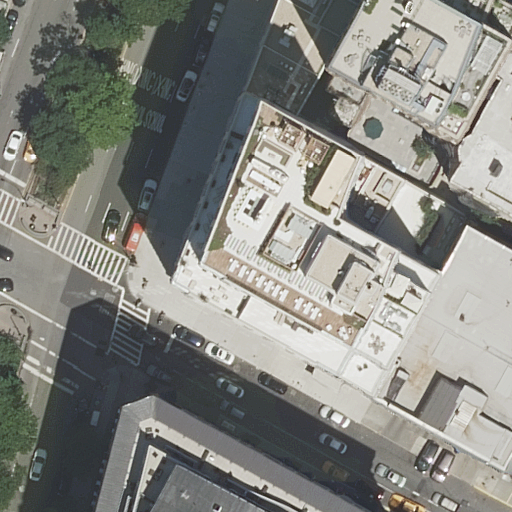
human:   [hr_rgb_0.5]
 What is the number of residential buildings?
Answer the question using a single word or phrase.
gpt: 7

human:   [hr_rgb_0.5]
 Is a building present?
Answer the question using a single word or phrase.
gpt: yes

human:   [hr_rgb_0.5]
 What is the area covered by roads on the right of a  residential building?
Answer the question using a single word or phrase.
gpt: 0m2

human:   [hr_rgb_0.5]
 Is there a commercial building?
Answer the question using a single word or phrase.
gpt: yes

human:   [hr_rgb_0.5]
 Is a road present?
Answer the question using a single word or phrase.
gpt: yes

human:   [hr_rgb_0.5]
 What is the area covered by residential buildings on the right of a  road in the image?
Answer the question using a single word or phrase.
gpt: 4213m2

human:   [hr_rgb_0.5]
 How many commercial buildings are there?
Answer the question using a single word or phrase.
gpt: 1

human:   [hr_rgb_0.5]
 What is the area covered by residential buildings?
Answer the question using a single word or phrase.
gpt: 4213m2

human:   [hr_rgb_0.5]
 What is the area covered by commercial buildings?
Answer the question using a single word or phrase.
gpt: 280m2

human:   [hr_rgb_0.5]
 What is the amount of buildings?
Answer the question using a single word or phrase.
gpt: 9

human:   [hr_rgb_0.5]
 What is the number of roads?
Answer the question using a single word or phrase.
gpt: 3

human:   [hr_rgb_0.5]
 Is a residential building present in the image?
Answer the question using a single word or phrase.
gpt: yes

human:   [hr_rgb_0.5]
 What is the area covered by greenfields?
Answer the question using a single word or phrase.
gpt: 0m2

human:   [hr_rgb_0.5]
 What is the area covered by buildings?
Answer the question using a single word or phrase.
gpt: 4496m2

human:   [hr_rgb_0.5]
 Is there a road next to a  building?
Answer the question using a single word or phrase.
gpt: yes

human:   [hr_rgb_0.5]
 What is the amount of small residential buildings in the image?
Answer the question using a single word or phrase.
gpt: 0

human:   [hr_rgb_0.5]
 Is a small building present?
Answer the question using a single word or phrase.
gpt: yes

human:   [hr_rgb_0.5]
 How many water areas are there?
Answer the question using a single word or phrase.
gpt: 0

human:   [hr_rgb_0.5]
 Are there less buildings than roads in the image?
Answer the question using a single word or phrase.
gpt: no

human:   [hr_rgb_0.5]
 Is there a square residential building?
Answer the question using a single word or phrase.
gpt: no

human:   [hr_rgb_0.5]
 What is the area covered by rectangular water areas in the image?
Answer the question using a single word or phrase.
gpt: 0m2

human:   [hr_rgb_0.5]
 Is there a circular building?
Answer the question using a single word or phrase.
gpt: no

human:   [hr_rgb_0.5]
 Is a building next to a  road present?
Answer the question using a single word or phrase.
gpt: yes

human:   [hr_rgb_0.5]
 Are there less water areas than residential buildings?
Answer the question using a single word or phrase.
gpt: yes

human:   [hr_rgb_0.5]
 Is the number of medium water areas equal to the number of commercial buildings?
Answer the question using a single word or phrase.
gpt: no

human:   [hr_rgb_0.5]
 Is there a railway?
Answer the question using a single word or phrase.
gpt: no

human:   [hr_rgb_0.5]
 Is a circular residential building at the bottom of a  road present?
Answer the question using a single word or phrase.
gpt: no

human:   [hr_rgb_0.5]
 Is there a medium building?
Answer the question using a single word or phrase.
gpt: yes

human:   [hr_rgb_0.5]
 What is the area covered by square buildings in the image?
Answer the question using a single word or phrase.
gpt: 0m2

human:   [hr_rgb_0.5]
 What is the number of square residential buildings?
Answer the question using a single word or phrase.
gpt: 0

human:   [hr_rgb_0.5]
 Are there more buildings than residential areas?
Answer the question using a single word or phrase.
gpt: yes

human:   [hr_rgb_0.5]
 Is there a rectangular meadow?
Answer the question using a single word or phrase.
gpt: no

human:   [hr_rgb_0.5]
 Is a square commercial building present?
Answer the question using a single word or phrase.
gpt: no

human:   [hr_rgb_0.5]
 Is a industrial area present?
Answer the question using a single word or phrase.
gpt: no

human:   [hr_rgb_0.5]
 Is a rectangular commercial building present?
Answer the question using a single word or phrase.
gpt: yes

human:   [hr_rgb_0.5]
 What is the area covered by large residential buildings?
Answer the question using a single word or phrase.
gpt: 2588m2

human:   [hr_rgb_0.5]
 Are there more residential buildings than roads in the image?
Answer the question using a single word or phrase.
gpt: yes

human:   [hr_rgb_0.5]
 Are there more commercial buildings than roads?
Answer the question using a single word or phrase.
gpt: no

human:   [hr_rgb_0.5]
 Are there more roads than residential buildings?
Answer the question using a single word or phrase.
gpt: no

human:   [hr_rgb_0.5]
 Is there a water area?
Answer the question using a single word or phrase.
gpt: no

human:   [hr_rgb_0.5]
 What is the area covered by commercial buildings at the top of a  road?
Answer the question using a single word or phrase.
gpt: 280m2

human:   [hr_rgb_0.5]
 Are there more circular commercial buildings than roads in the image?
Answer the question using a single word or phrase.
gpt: no

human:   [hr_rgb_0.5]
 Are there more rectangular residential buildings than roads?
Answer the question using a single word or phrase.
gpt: no

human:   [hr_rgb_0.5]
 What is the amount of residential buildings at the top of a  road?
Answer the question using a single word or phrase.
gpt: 4

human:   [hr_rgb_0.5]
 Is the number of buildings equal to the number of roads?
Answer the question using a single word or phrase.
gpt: no

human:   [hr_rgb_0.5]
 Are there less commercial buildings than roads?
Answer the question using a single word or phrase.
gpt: yes

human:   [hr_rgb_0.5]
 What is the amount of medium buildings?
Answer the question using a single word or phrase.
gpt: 6

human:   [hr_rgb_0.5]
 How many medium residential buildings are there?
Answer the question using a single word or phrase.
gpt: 5

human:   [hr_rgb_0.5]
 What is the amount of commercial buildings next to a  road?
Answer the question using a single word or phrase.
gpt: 1

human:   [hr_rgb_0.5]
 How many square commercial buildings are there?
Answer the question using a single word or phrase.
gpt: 0

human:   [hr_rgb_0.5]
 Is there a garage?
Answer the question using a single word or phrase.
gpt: no

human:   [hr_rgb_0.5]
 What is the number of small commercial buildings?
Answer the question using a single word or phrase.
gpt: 0

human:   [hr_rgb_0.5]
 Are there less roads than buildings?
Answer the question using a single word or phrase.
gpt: yes

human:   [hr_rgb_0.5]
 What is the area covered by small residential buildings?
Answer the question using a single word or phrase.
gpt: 0m2

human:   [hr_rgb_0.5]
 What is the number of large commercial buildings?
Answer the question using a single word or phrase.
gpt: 0

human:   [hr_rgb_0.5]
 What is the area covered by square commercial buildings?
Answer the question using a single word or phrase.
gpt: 0m2

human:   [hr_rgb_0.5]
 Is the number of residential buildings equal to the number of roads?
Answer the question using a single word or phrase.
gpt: no

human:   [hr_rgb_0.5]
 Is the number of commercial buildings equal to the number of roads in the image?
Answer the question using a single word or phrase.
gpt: no

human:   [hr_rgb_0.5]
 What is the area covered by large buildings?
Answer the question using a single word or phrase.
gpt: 2588m2

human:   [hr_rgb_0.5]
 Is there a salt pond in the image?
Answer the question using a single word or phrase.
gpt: no

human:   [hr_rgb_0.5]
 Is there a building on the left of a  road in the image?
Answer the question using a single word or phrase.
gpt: no

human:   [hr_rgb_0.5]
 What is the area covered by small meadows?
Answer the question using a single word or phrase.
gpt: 0m2

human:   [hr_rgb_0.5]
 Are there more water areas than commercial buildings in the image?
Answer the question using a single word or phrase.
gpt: no

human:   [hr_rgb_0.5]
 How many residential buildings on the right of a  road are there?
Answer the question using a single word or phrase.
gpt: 7